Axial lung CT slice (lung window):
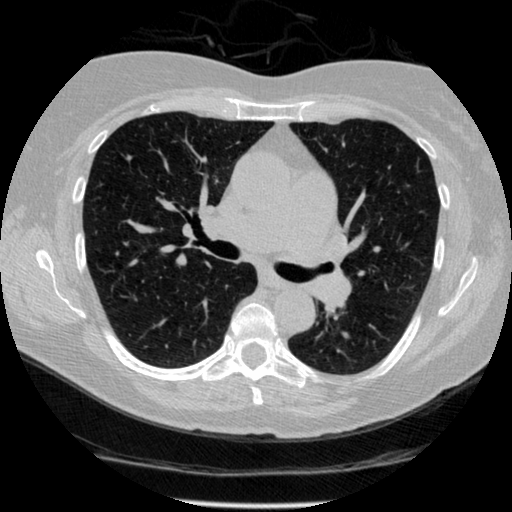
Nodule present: no